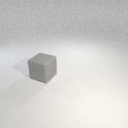
large gray rubber cube